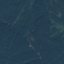
Land use / land cover class: Forest